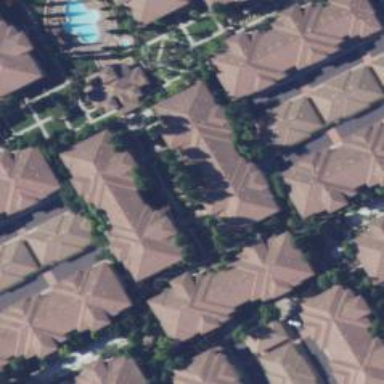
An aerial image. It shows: Hipped roof on apartment building.